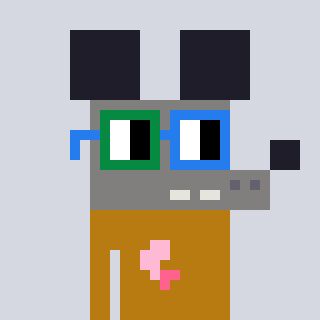
a pixel art character with square green and blue glasses, a mouse-shaped head and a gold-colored body on a cool background